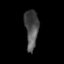
Tissue: lung
Cell type: Epithelial cells
Senescence score: 0.1726
Nuclear area (px): 512
Mean DAPI intensity: 76.236